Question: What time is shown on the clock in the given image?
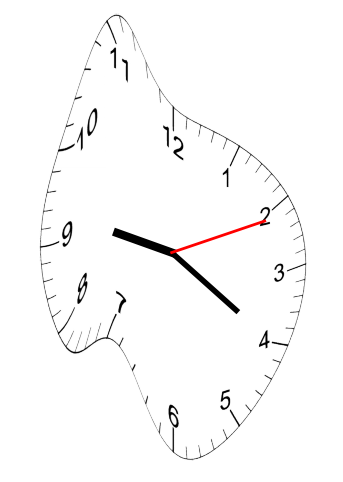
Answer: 09:20:11